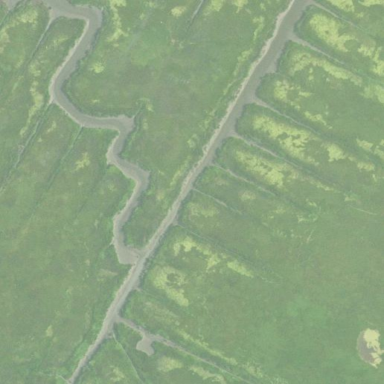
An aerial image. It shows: Tidal water ditch.